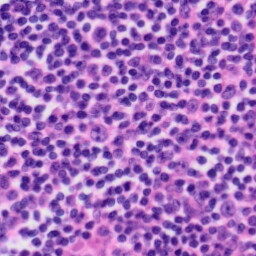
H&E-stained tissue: Tonsil